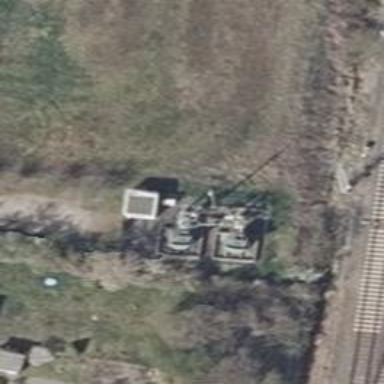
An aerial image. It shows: Outdoor transformer used for traction purposes.